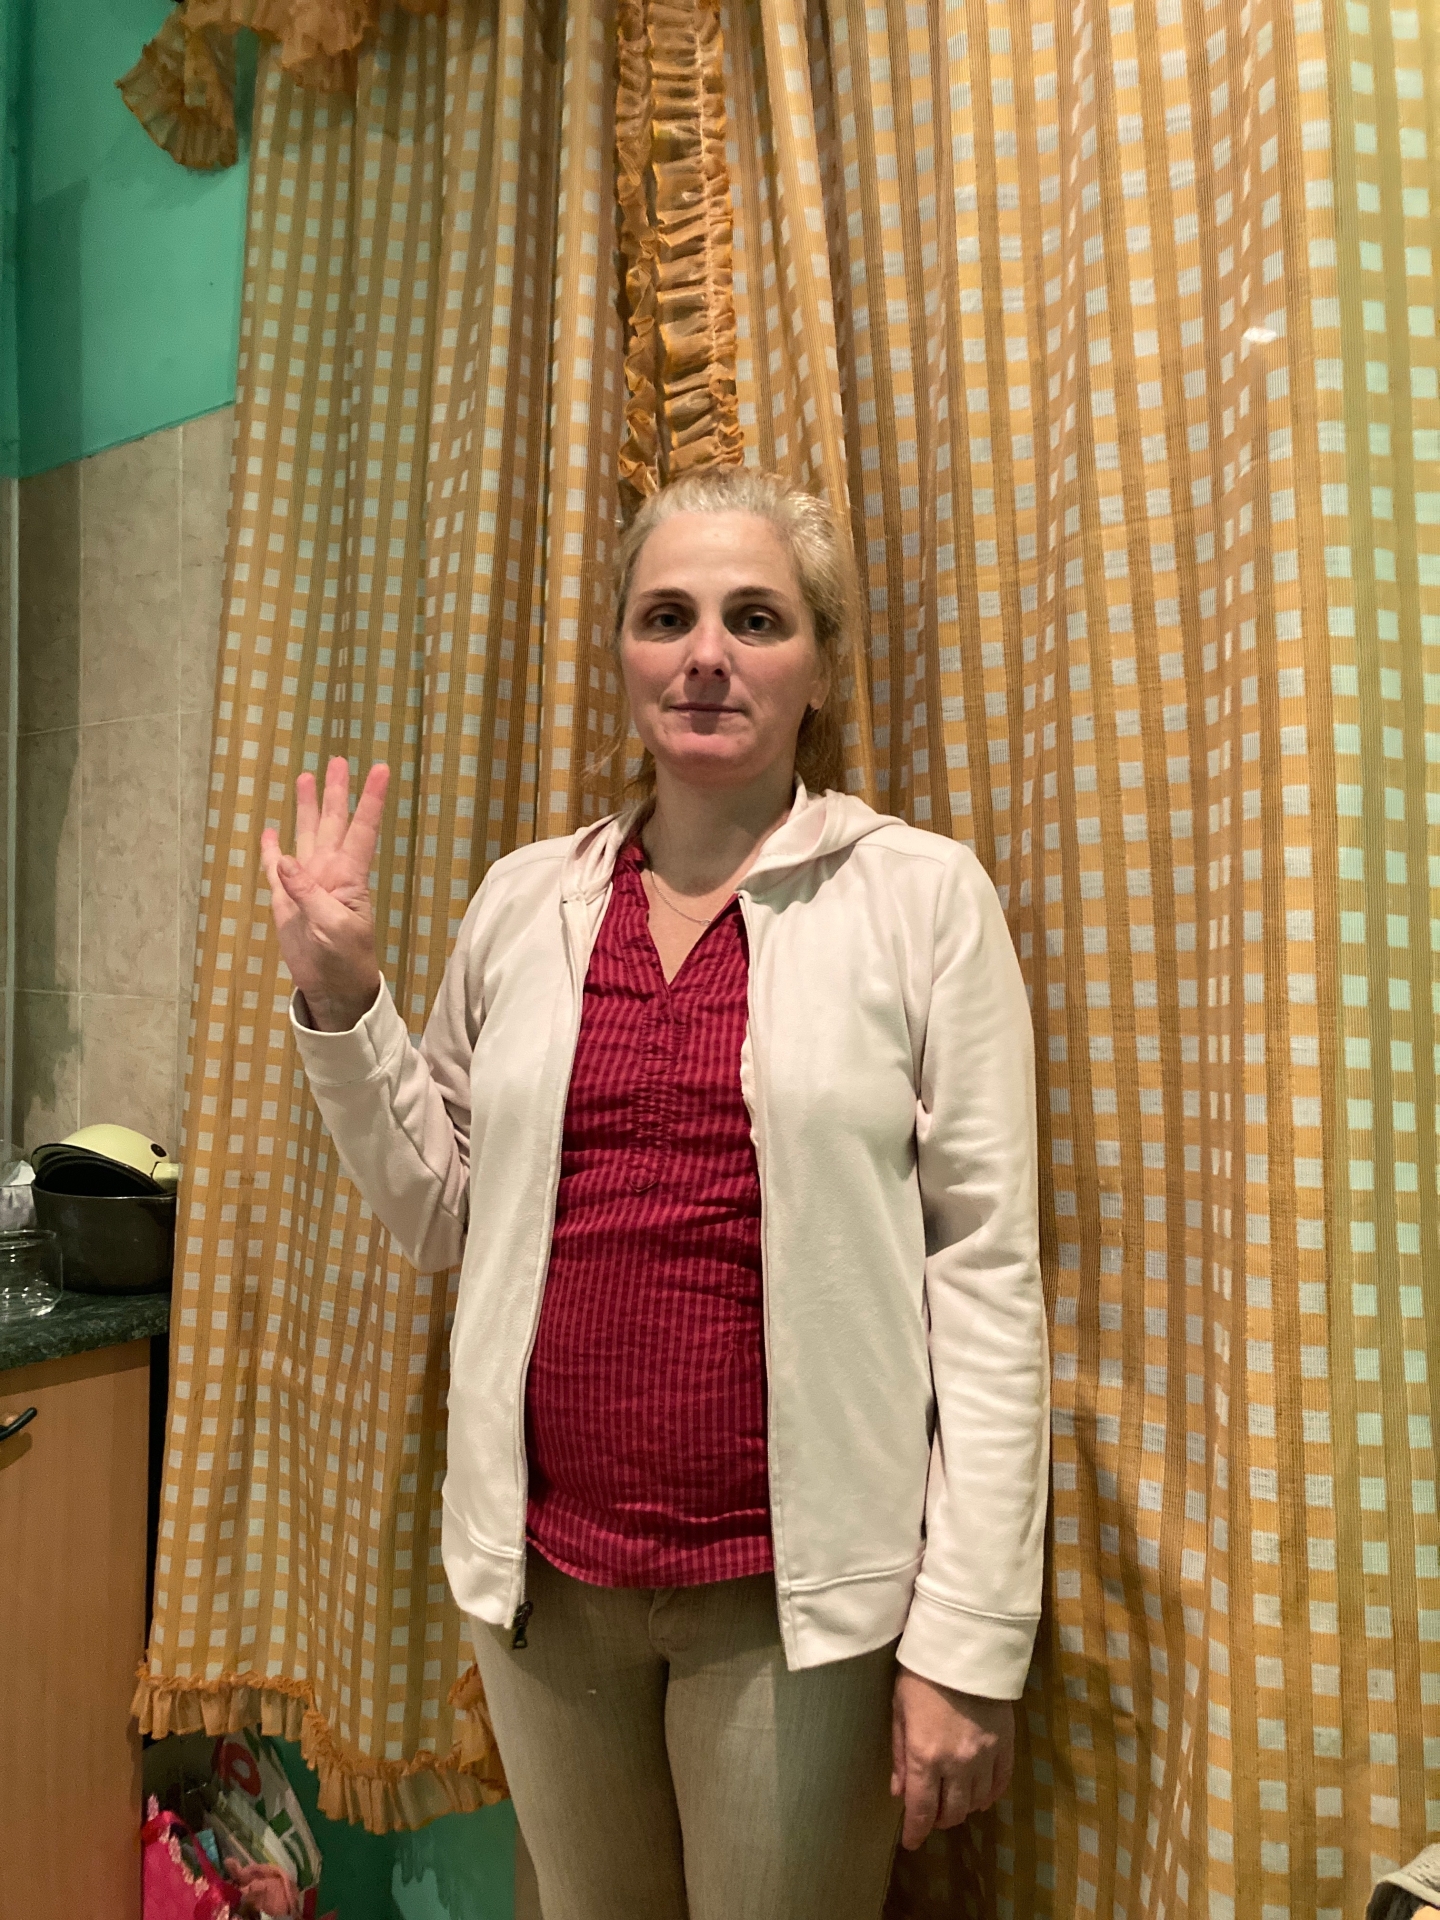
Label: clear